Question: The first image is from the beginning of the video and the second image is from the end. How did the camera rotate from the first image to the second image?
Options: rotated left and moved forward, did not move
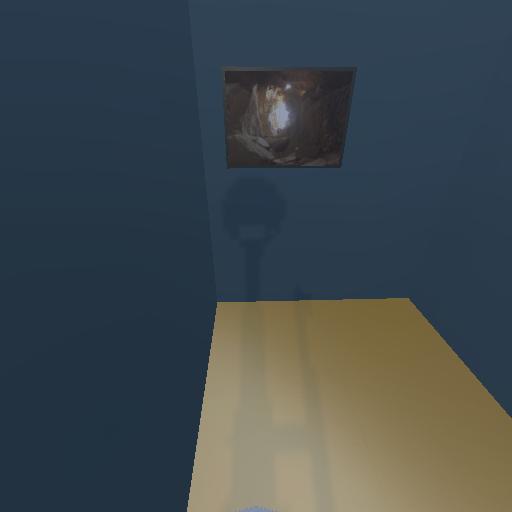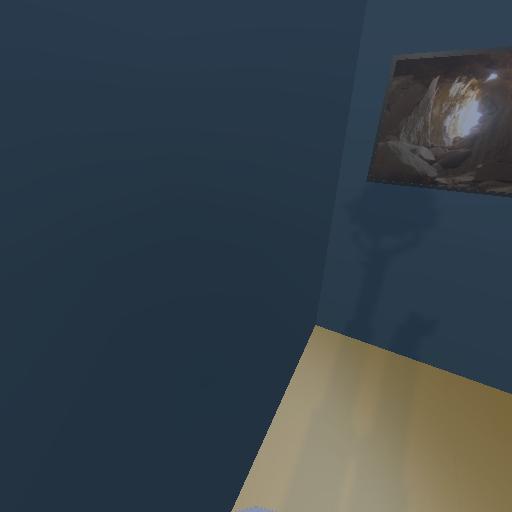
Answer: rotated left and moved forward